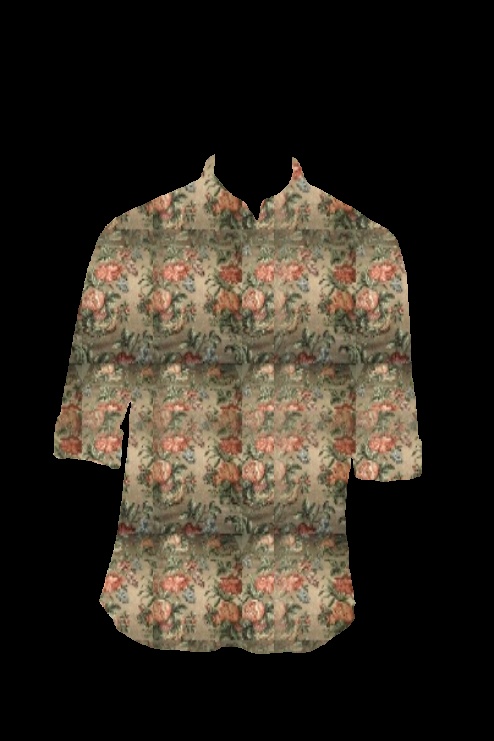
brown multi floral print tee